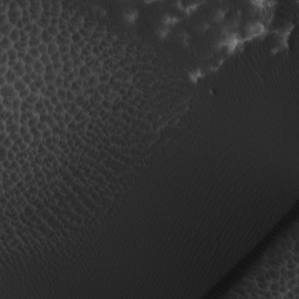
Label: non_frost